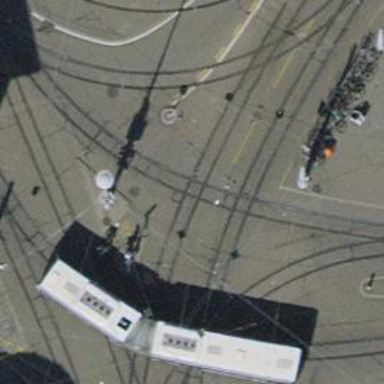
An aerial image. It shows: Railway crossing.